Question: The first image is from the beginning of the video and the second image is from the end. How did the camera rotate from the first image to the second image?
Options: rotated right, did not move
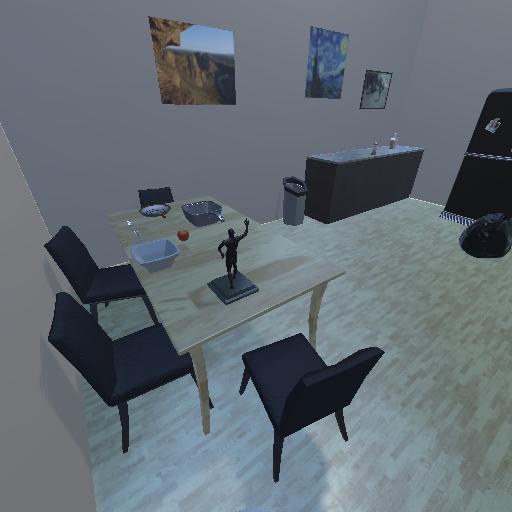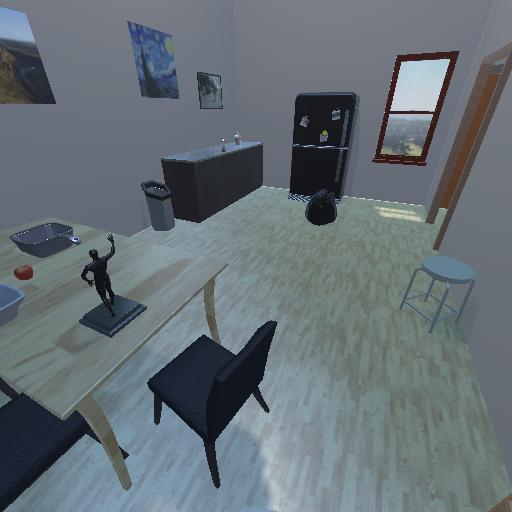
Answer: rotated right